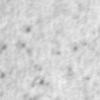
Label: no_change